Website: bh-photo
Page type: order-tracking
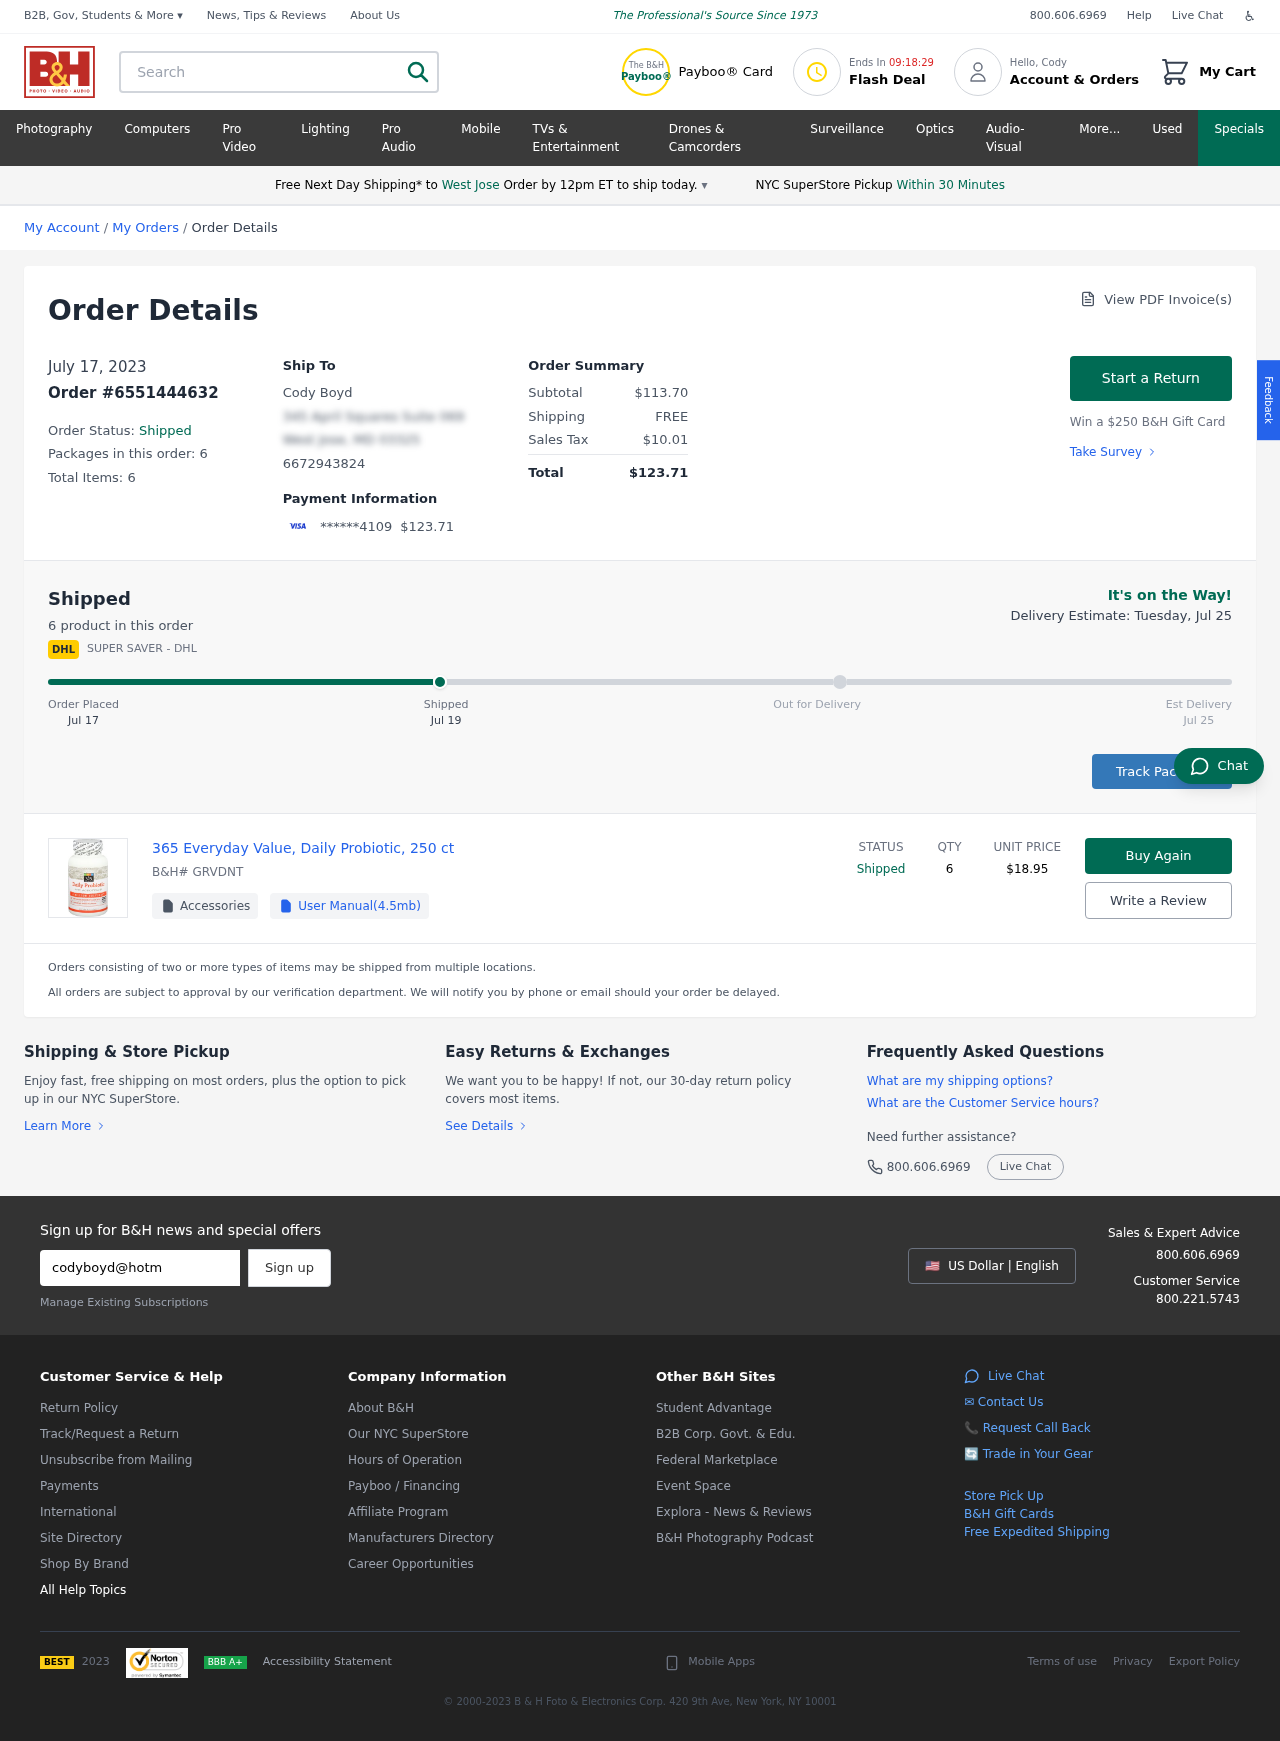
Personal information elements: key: PII_CARD_LAST4
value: ******4109
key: PII_CITY
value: West Jose
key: PII_EMAIL
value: codyboyd@hotmail.com
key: PII_FIRSTNAME
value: Cody
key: PII_FULLNAME
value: Cody Boyd
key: PII_PHONE
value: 6672943824
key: PII_STREET
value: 345 April Squares Suite 069
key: PII_CITY_STATE_ZIP
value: West Jose, MD 03325
Product elements: key: PRODUCT1_NAME
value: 365 Everyday Value, Daily Probiotic, 250 ct
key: PRODUCT1_PRICE
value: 18.95
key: PRODUCT1_QUANTITY
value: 6
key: PRODUCT1_SKU
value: GRVDNT
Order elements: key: ORDER_DATE
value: Jul 17
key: ORDER_DATE
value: July 17, 2023
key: ORDER_ID
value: Order #6551444632
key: ORDER_NUM_PACKAGES
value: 6
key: ORDER_NUM_ITEMS
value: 6
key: ORDER_NUM_ITEMS
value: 6 product
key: ORDER_TOTAL
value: $123.71
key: ORDER_SUBTOTAL
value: $113.70
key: ORDER_SHIPPING_COST
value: FREE
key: ORDER_TAX
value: $10.01
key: ORDER_DELIVERY_DATE
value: Jul 25
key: ORDER_DELIVERY_DATE
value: Delivery Estimate: Tuesday, Jul 25
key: ORDER_SHIPPING_DATE
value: Jul 19
Search elements: key: HEADER_SEARCH
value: Search